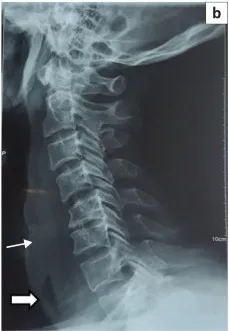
Lateral , demonstrates anterior displacement of the airway and oesophagus (thick arrow) and widening of the prevertebral soft tissue (thin arrow).
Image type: radiology (x_ray)